Question: I have a 'numpy.poly1d' polynomial as follows:
'''
c = np.poly1d([2,-4,-28,62,122,-256,-196,140,392,240,72])
'''
The curve looks like this when graphed in the range '-2.5 <= x <= 2.5':

How can I find the minimum point(s) of this curve within the given range, using the discrete values used to graph the curve (by this I mean using only the continuous 'poly1d' object)?
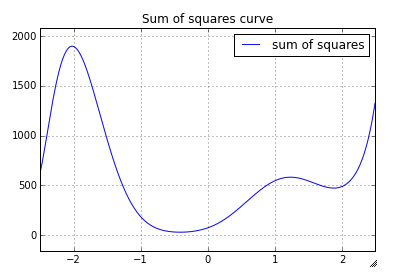
Answer: OK a bit different functions than @matiasg aim is to make more copyable code and use as much vectorized code as possible.
'''
import numpy as np
from matplotlib.pyplot import *
c = np.poly1d([2,-4,-28,62,122,-256,-196,140,392,240,72])
crit = c.deriv().r
r_crit = crit[crit.imag==0].real
test = c.deriv(2)(r_crit)
# compute local minima
# excluding range boundaries
x_min = r_crit[test>0]
y_min = c(x_min)
plot( x_min, y_min, 'o' )
xc = np.arange(-2.5, 2.6, 0.02)
yc = c(xc)
plot( xc, yc)
xlim([-2.5,2.5])
show()
'''

: Result. Note there is another local minima just outside your bounds ;)